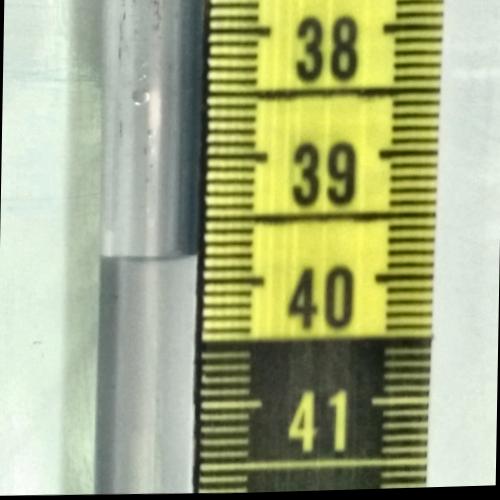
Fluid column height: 39.8 cm